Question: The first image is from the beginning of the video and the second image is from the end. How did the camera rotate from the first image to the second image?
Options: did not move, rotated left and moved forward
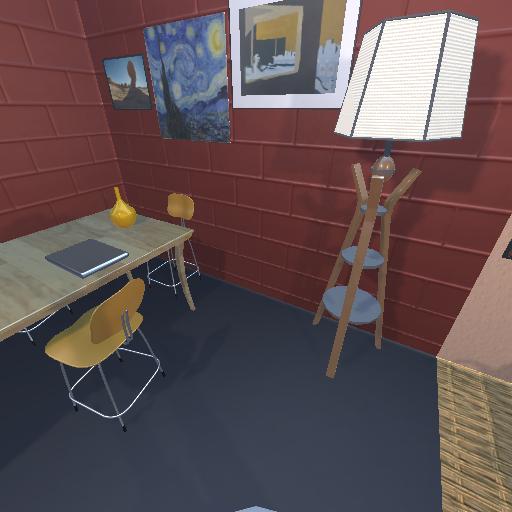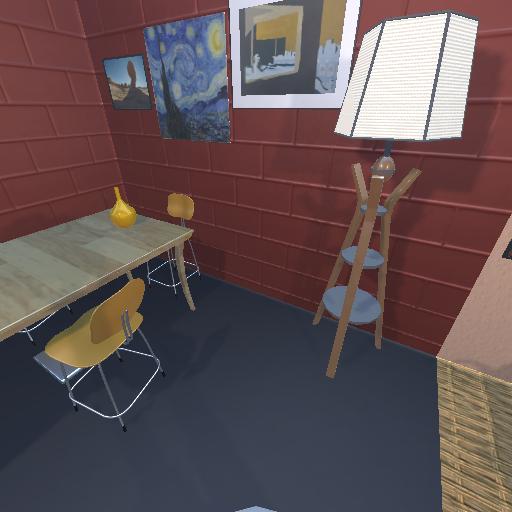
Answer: did not move